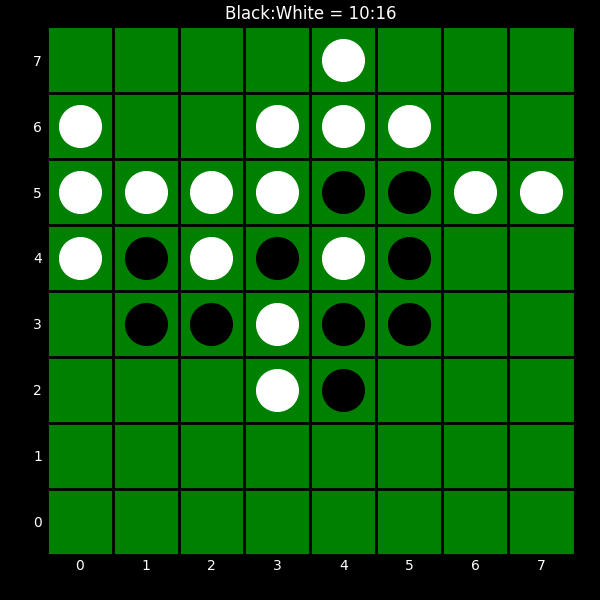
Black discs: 10
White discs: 16